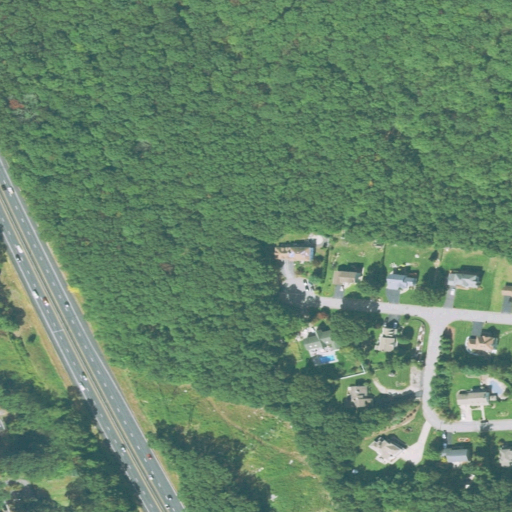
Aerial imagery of mountain in Rhode Island named Cobble Hill containing deciduous forest, medium intensity development, low intensity development, open development, and high intensity development